Question: I wanted to write my own newton fractal generator.. It's using OpenCL... but that's not the problem.. my problem is that atm. only veerryy few pixels are converging.
So to explain what I've done so far:
- - - - -
Here's what I get rendered:

Here is the whole kernel:
'''
#pragma OPENCL EXTENSION cl_khr_fp64 : enable
#define pi 3.<PHONE>
struct complex {
double im;
double re;
double r;
double phi;
};
struct complex createComplexFromPolar(double _r, double _phi){
struct complex t;
t.r = _r;
t.phi = _phi;
t.re = cos(t.phi)*t.r;
t.im = sin(t.phi)*t.r;
return t;
}
struct complex createComplexFromKarthes(double real, double imag){
struct complex t;
t.re = real;
t.im = imag;
t.phi = atan(imag / real);
t.r = sqrt(t.re*t.re + t.im*t.im);
return t;
}
struct complex recreateComplexFromKarthes(struct complex t){
return t = createComplexFromKarthes(t.re, t.im);
}
struct complex recreateComplexFromPolar(struct complex t){
return t = createComplexFromPolar(t.r, t.phi);
}
struct complex addComplex(const struct complex z, const struct complex c){
struct complex t;
t.re = c.re + z.re;
t.im = c.im + z.im;
return recreateComplexFromKarthes(t);
}
struct complex subComplex(const struct complex z, const struct complex c){
struct complex t;
t.re = z.re - c.re;
t.im = z.im - c.im;
return recreateComplexFromKarthes(t);
}
struct complex addComplexScalar(const struct complex z, const double n){
struct complex t;
t.re = z.re + n;
return recreateComplexFromKarthes(t);
}
struct complex subComplexScalar(const struct complex z, const double n){
struct complex t;
t.re = z.re - n;
return recreateComplexFromKarthes(t);
}
struct complex multComplexScalar(const struct complex z, const double n) {
struct complex t;
t.re = z.re * n;
t.im = z.im * n;
return recreateComplexFromKarthes(t);
}
struct complex multComplex(const struct complex z, const struct complex c) {
return createComplexFromPolar(z.r*c.r, z.phi + c.phi);
}
struct complex powComplex(const struct complex z, int i){
struct complex t = z;
for (int j = 0; j < i; j++){
t = multComplex(t, z);
}
return t;
}
struct complex divComplex(const struct complex z, const struct complex c) {
return createComplexFromPolar(z.r / c.r, z.phi - c.phi);
}
bool compComplex(const struct complex z, const struct complex c, float comp){
struct complex t = subComplex(z, c);
if (fabs(t.re) <= comp && fabs(t.im) <= comp)
return true;
return false;
}
__kernel void newtonFraktal(__global const int* res, __global const int* zoom, __global int* offset, __global const double* param, __global int* result, __global int* resType){
const int x = get_global_id(0) + offset[0];
const int y = get_global_id(1) + offset[1];
const int xRes = res[0];
const int yRes = res[1];
const double a = (x - (xRes / 2)) == 0 ? 0 : (double)(zoom[0] / (x - (double)(xRes / 2)));
const double b = (y - (yRes / 2)) == 0 ? 0 : (double)(zoom[1] / (y - (double)(yRes / 2)));
struct complex z = createComplexFromKarthes(a, b);
struct complex zo = z;
struct complex c = createComplexFromKarthes(param[0], param[1]);
struct complex x1 = createComplexFromKarthes(1,0);
struct complex x2 = createComplexFromKarthes(-1, 0);
struct complex x3 = createComplexFromKarthes(0, 1);
struct complex x4 = createComplexFromKarthes(0, -1);
resType[x + xRes * y] = 3;
int i = 0;
while (i < 30000 && fabs(z.r) < 10000){
z = subComplex(z, divComplex(subComplexScalar(powComplex(z, 4), 1), multComplexScalar(powComplex(z, 3), 4)));
i++;
if (compComplex(z, x1, 0.05)){
resType[x + xRes * y] = 0;
break;
} else if (compComplex(z, x2, 0.05)){
resType[x + xRes * y] = 1;
break;
} else if (compComplex(z, x3, 0.05)){
resType[x + xRes * y] = 2;
break;
}
}
if (fabs(z.r) >= 10000){
resType[x + xRes * y] = 4;
}
result[x + xRes * y] = i;
}
'''
And here is the coloration of the image:
'''
const int xRes = core->getXRes();
const int yRes = core->getYRes();
for (int y = 0; y < fraktal->getHeight(); y++){
for (int x = 0; x < fraktal->getWidth(); x++){
int conDiv = genCL->result[x + y * xRes];
int type = genCL->typeRes[x + y * xRes];
if (type == 0){
//converging to x1
fraktal->setPixel(x, y, 1*conDiv, 1*conDiv, 0, 1);
} else if (type == 1){
//converging to x2
fraktal->setPixel(x, y, 0, 0, 1*conDiv, 1);
} else if (type == 2){
//converging to x3
fraktal->setPixel(x, y, 0, 1*conDiv, 0, 1);
} else if (type == 3){
//diverging and interrupted by loop end
fraktal->setPixel(x, y, 1*conDiv, 0, 0, 1);
} else {
//diverging and interrupted by z.r > 10000
fraktal->setPixel(x, y, 1, 1, 1, 0.1*conDiv);
}
}
}
'''
I had some mistakes in the complex number computations but I check everything today again and again.. I think they should be okay now.. but what else could be the reason that there are just this few start values converging? Did I do something wrong with newton's method?
Thanks for all your help!!
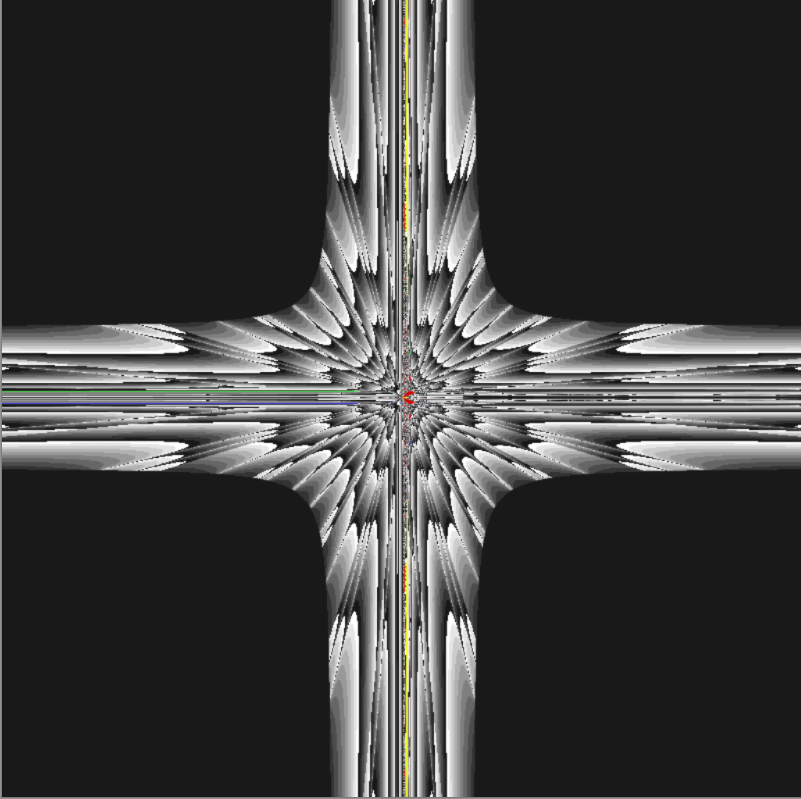
Answer: Well somewhat it really helped to run the code as normal C code.. as this makes Debugging easier: so the issue were some coding issues which I have been able to solve now.. for example my pow function was corrupted and when I added or subtracted I forgot to set the imaginary part to the temp complex number .. so here's my final OpenCL kernel:
'''
#pragma OPENCL EXTENSION cl_khr_fp64 : enable
#define pi 3.<PHONE>
struct complex {
double im;
double re;
double r;
double phi;
};
struct complex createComplexFromPolar(double _r, double _phi){
struct complex t;
t.r = _r;
t.phi = _phi;
t.re = _r*cos(_phi);
t.im = _r*sin(_phi);
return t;
}
struct complex createComplexFromKarthes(double real, double imag){
struct complex t;
t.re = real;
t.im = imag;
t.phi = atan2(imag, real);
t.r = sqrt(t.re*t.re + t.im*t.im);
return t;
}
struct complex recreateComplexFromKarthes(struct complex t){
return createComplexFromKarthes(t.re, t.im);
}
struct complex recreateComplexFromPolar(struct complex t){
return createComplexFromPolar(t.r, t.phi);
}
struct complex addComplex(const struct complex z, const struct complex c){
return createComplexFromKarthes(c.re + z.re, c.im + z.im);
}
struct complex subComplex(const struct complex z, const struct complex c){
return createComplexFromKarthes(z.re - c.re, z.im - c.im);
}
struct complex addComplexScalar(const struct complex z, const double n){
return createComplexFromKarthes(z.re + n,z.im);
}
struct complex subComplexScalar(const struct complex z, const double n){
return createComplexFromKarthes(z.re - n, z.im);
}
struct complex multComplexScalar(const struct complex z, const double n){
return createComplexFromKarthes(z.re * n,z.im * n);
}
struct complex multComplex(const struct complex z, const struct complex c) {
return createComplexFromKarthes(z.re*c.re-z.im*c.im, z.re*c.im+z.im*c.re);
//return createComplexFromPolar(z.r*c.r, z.phi + c.phi);
}
struct complex powComplex(const struct complex z, int i){
struct complex t = z;
for (int j = 0; j < i-1; j++){
t = multComplex(t, z);
}
return t;
}
struct complex divComplex(const struct complex z, const struct complex c) {
return createComplexFromPolar(z.r / c.r, z.phi-c.phi);
}
bool compComplex(const struct complex z, const struct complex c, float comp){
if (fabs(z.re - c.re) <= comp && fabs(z.im - c.im) <= comp)
return true;
return false;
}
__kernel void newtonFraktal(__global const int* res, __global const int* zoom, __global int* offset, __global const double* param, __global int* result, __global int* resType){
const int x = get_global_id(0) + offset[0];
const int y = get_global_id(1) + offset[1];
const int xRes = res[0];
const int yRes = res[1];
const double a = (x - (xRes / 2)) == 0 ? 0 : (double)((x - (double)(xRes / 2)) / zoom[0]);
const double b = (y - (yRes / 2)) == 0 ? 0 : (double)((y - (double)(yRes / 2)) / zoom[1]);
struct complex z = createComplexFromKarthes(a, b);
//struct complex c = createComplexFromKarthes(param[0], param[1]);
struct complex x1 = createComplexFromKarthes(<PHONE>, <PHONE>);
struct complex x2 = createComplexFromKarthes(<PHONE>, -<PHONE>);
struct complex x3 = createComplexFromKarthes(-<PHONE>, <PHONE>);
struct complex x4 = createComplexFromKarthes(-<PHONE>, -<PHONE>);
struct complex f, d;
resType[x + xRes * y] = 11;
int i = 0;
while (i < 6000 && fabs(z.r) < 10000){
f = addComplexScalar(powComplex(z, 4), 1);
d = multComplexScalar(powComplex(z, 3), 3);
z = subComplex(z, divComplex(f, d));
i++;
if (compComplex(z, x1, <PHONE>)){
resType[x + xRes * y] = 0;
break;
} else if (compComplex(z, x2, <PHONE>)){
resType[x + xRes * y] = 1;
break;
} else if (compComplex(z, x3, <PHONE>)){
resType[x + xRes * y] = 2;
break;
} else if (compComplex(z, x4, <PHONE>)){
resType[x + xRes * y] = 3;
break;
}
}
if (fabs(z.r) >= 1000){
resType[x + xRes * y] = 10;
}
result[x + xRes * y] = i;
}
'''
hope it might help someone someday.. :)